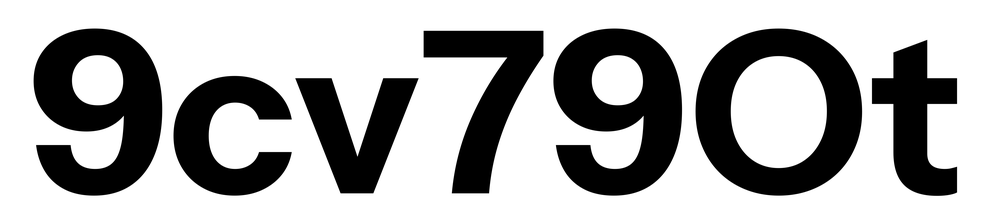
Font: InstrumentSans_Bold